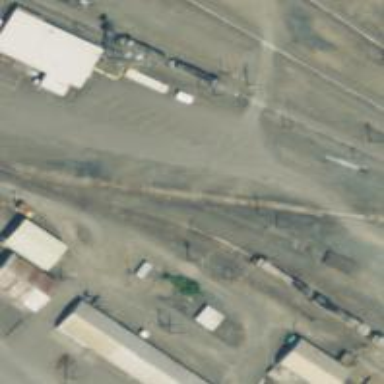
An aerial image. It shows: Railway siding for service.